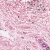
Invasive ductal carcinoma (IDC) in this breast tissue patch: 0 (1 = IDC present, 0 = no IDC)